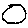
Label: circle